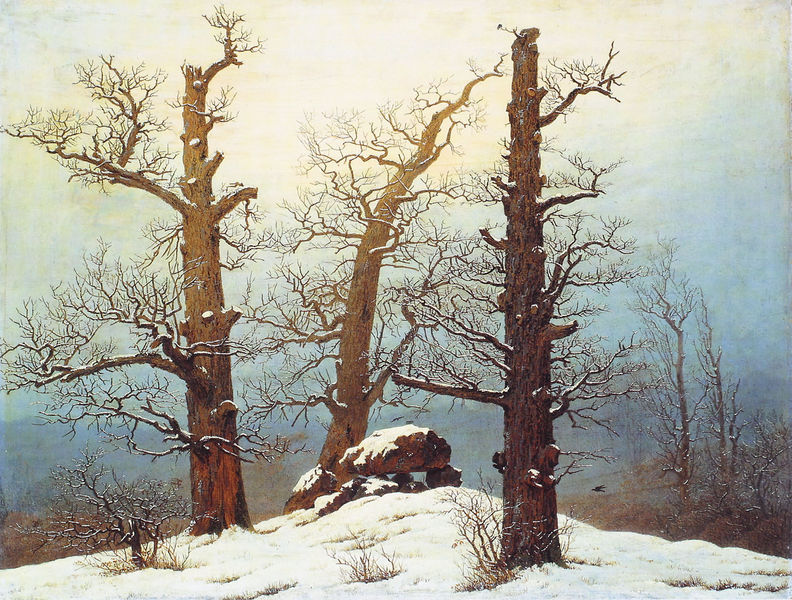
Titel: Hünengrab im Schnee
Künstler: Caspar David Friedrich
Institution: Dresden, Gemäldegalerie Neue Meister
Schlagwörter: adler, baum, berg, blau, felsen, gemälde, himmel, vogel, weiß, wolken, bäume, landschaft, see, äste, braun, finger, licht, schwarz, schnee, tier, stein, steine, toter, ast, hügel, kalt, natur, strauch, sonne, sträucher, drei, naturalismus, fels, gipfel, nebel, kahl, winter, baumkronen, grass, stern, flug, schneelandschaft, schein, grab, landschafft, schwaden, gesträuch, eichen, steingrab, stumpf, baumstumpf, brocke, rocke